Aerial crown-view tile of a tropical tree (Barro Colorado Island, Panama), acquired 20241112:
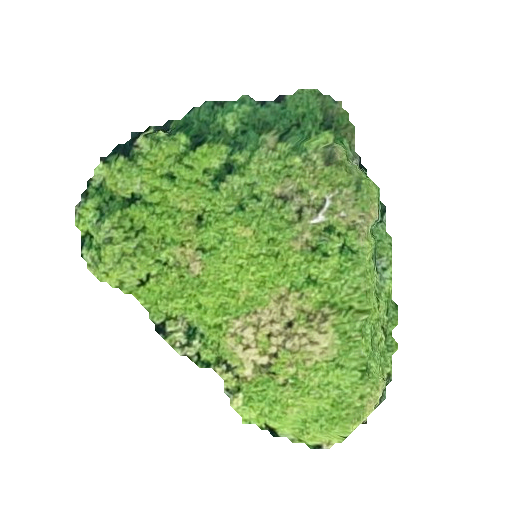
Species: Prioria copaifera
GBIF accepted scientific name: Prioria copaifera
Crown area: 121.974 m²